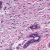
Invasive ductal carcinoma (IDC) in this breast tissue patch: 0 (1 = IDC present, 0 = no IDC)